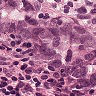
Metastatic tissue present: yes